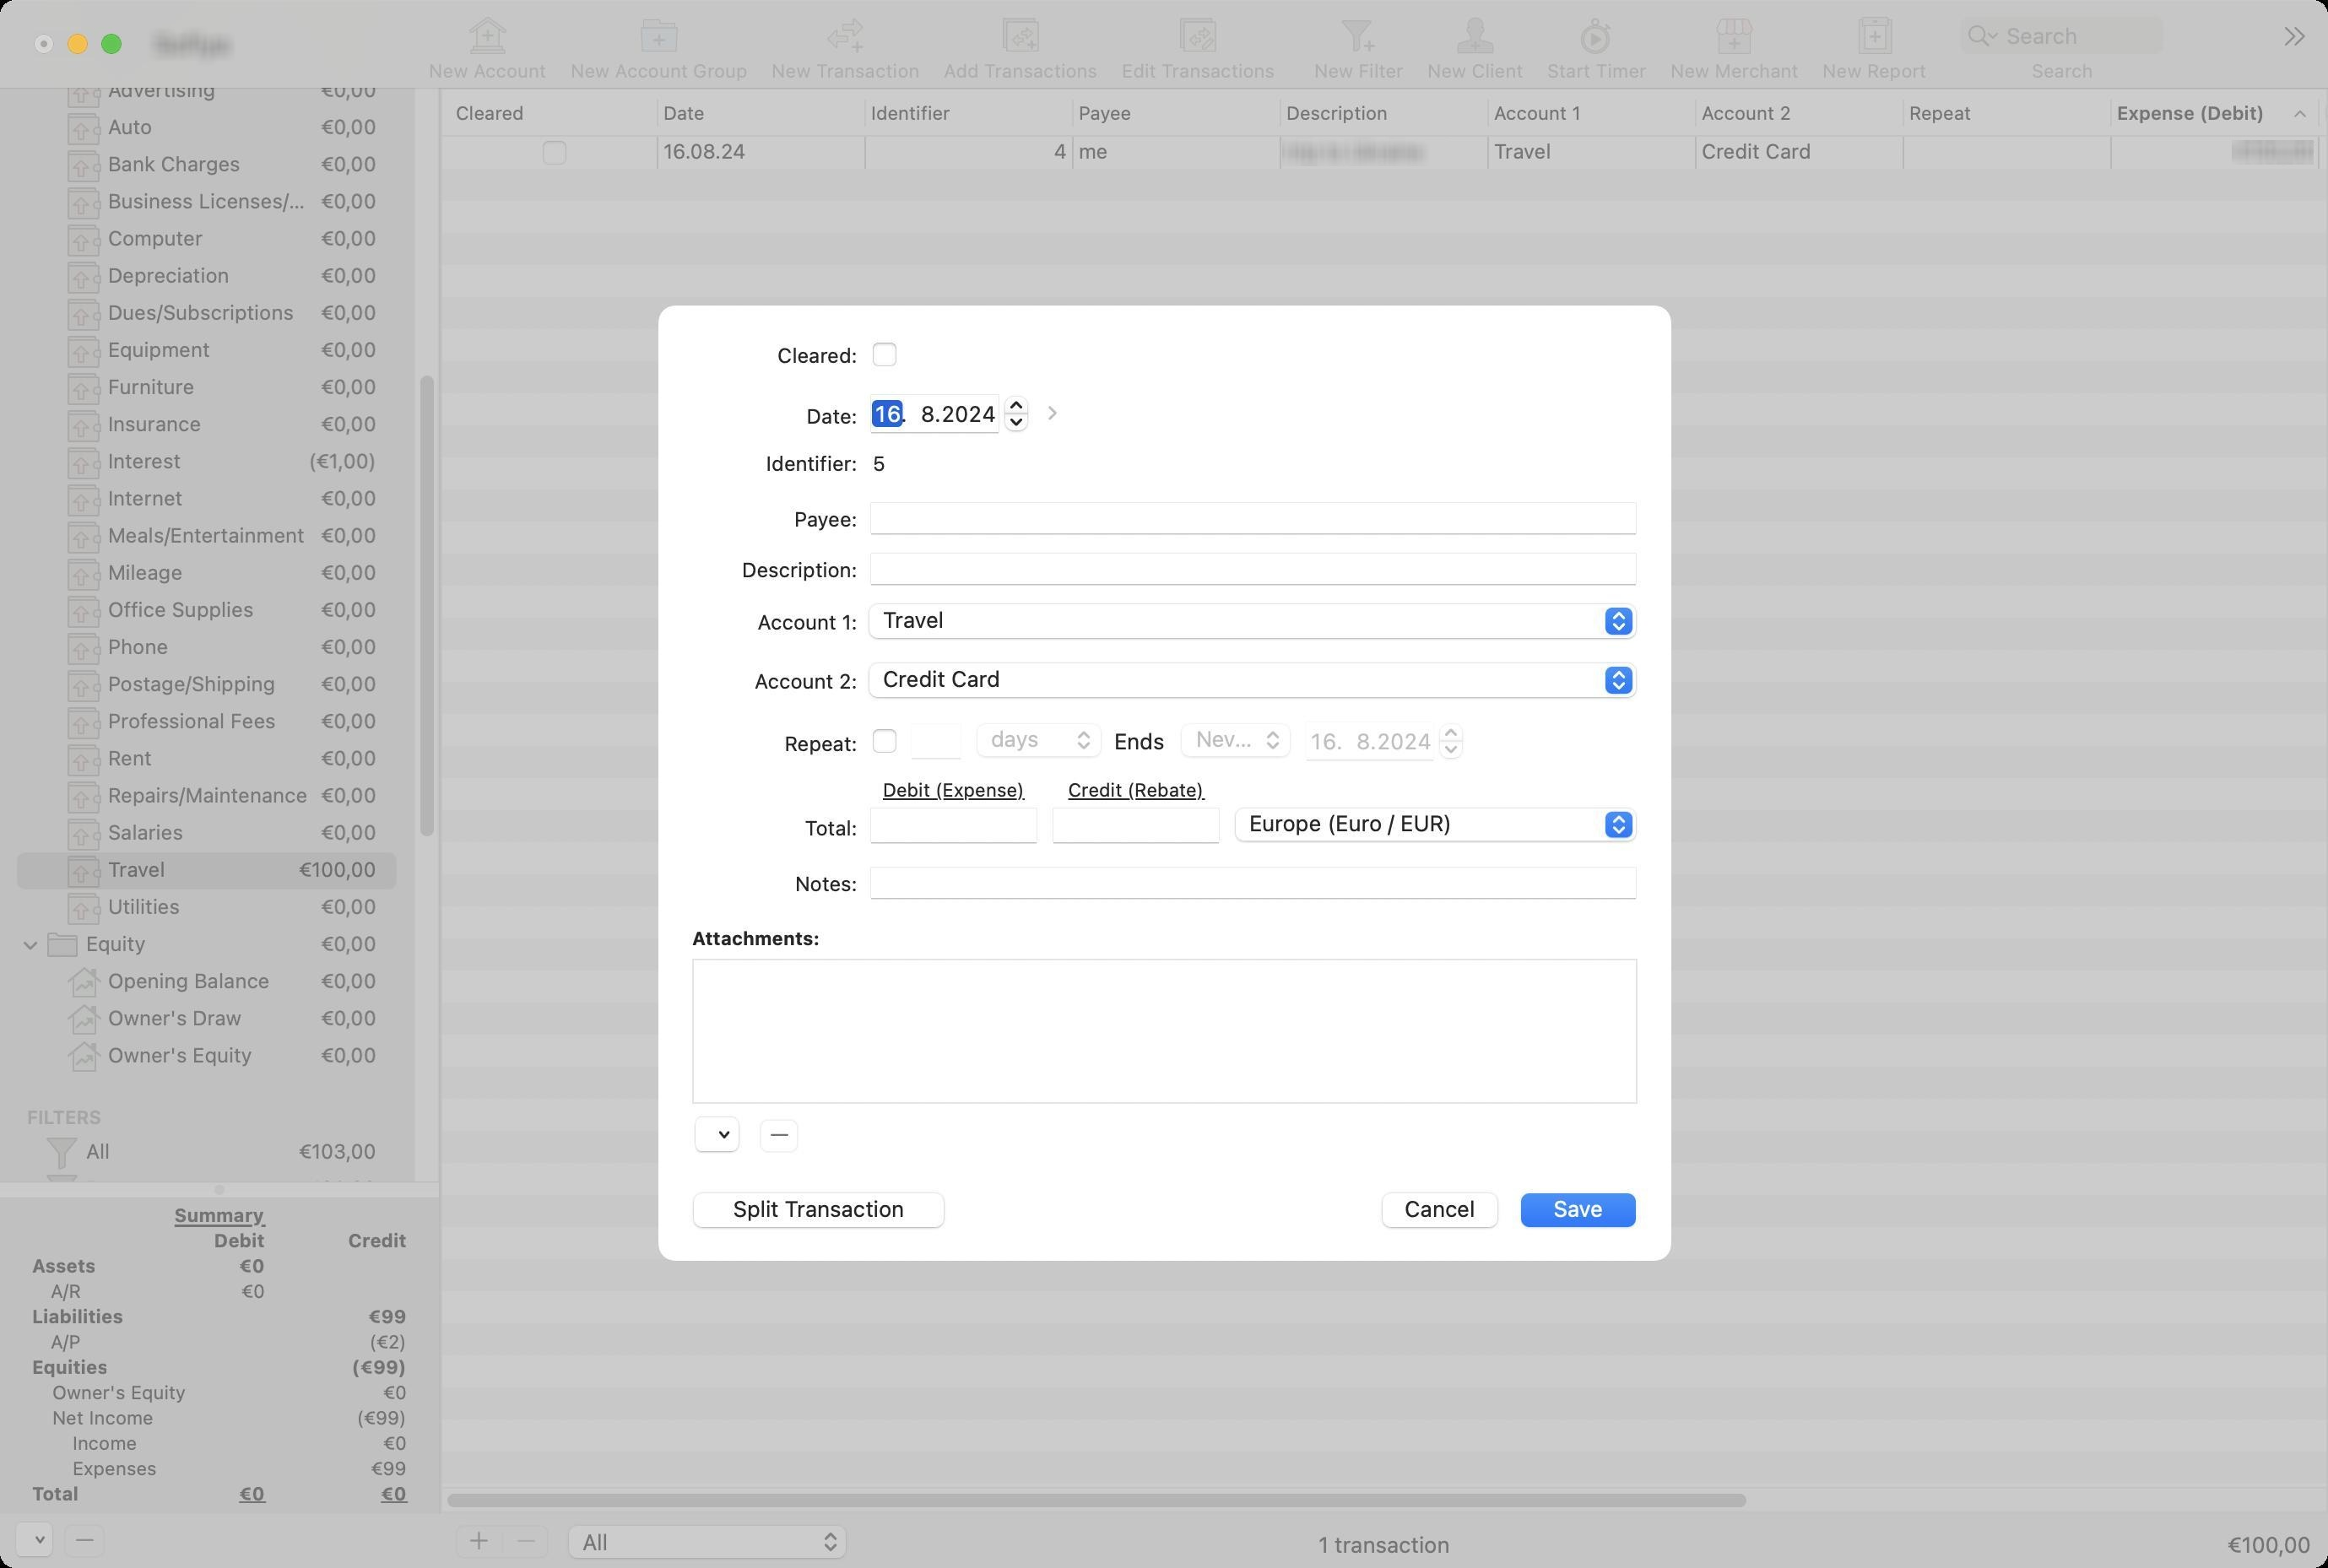
Accessibility tree:
{"name": "[name]", "role": "AXWindow", "description": null, "role_description": "standard window", "value": null, "position": "284.00;55.00", "size": "1379;929", "children": [{"name": "", "role": "AXMenuButton", "description": null, "role_description": "menu button", "value": null, "position": "8.00;901.00", "size": "26;25", "children": []}, {"name": "", "role": "AXButton", "description": "remove", "role_description": "button", "value": null, "position": "37.00;901.00", "size": "26;25", "children": []}, {"name": null, "role": "AXSplitGroup", "description": null, "role_description": "split group", "value": null, "position": "0.00;52.00", "size": "1379;845", "children": [{"name": null, "role": "AXSplitGroup", "description": null, "role_description": "split group", "value": null, "position": "0.00;52.00", "size": "260;845", "children": [{"name": null, "role": "AXScrollArea", "description": null, "role_description": "scroll area", "value": null, "position": "0.00;52.00", "size": "260;648", "children": [{"name": null, "role": "AXOutline", "description": null, "role_description": "outline", "value": null, "position": "0.00;-341.00", "size": "245;1515", "children": [{"name": null, "role": "AXRow", "description": null, "role_description": "outline row", "value": null, "position": "0.00;-331.00", "size": "245;22", "children": [{"name": null, "role": "AXCell", "description": null, "role_description": "cell", "value": null, "position": "10.00;-331.00", "size": "225;22", "children": [{"name": null, "role": "AXStaticText", "description": null, "role_description": "text", "value": "ACCOUNTS", "position": "14.00;-331.00", "size": "229;22", "children": []}]}]}, {"name": null, "role": "AXRow", "description": null, "role_description": "outline row", "value": null, "position": "0.00;-309.00", "size": "245;22", "children": [{"name": null, "role": "AXCell", "description": null, "role_description": "cell", "value": null, "position": "10.00;-309.00", "size": "225;22", "children": [{"name": null, "role": "AXImage", "description": "", "role_description": "image", "value": null, "position": "27.00;-308.00", "size": "20;20", "children": []}, {"name": null, "role": "AXStaticText", "description": null, "role_description": "text", "value": "Assets", "position": "49.00;-306.50", "size": "138;17", "children": []}, {"name": null, "role": "AXStaticText", "description": null, "role_description": "text", "value": "€0,00", "position": "187.14;-306.50", "size": "38;17", "children": []}, {"name": null, "role": "AXDisclosureTriangle", "description": null, "role_description": "disclosure triangle", "value": 1, "position": "12.00;-309.00", "size": "13;22", "children": []}]}]}, {"name": null, "role": "AXRow", "description": null, "role_description": "outline row", "value": null, "position": "0.00;-287.00", "size": "245;22", "children": [{"name": null, "role": "AXCell", "description": null, "role_description": "cell", "value": null, "position": "10.00;-287.00", "size": "225;22", "children": [{"name": null, "role": "AXImage", "description": "Bank", "role_description": "image", "value": null, "position": "40.00;-286.00", "size": "20;20", "children": []}, {"name": null, "role": "AXStaticText", "description": null, "role_description": "text", "value": "Chequing", "position": "62.00;-284.50", "size": "125;17", "children": []}, {"name": null, "role": "AXStaticText", "description": null, "role_description": "text", "value": "€0,00", "position": "187.14;-284.50", "size": "38;17", "children": []}]}]}, {"name": null, "role": "AXRow", "description": null, "role_description": "outline row", "value": null, "position": "0.00;-265.00", "size": "245;22", "children": [{"name": null, "role": "AXCell", "description": null, "role_description": "cell", "value": null, "position": "10.00;-265.00", "size": "225;22", "children": [{"name": null, "role": "AXImage", "description": "Bank", "role_description": "image", "value": null, "position": "40.00;-264.00", "size": "20;20", "children": []}, {"name": null, "role": "AXStaticText", "description": null, "role_description": "text", "value": "Savings", "position": "62.00;-262.50", "size": "125;17", "children": []}, {"name": null, "role": "AXStaticText", "description": null, "role_description": "text", "value": "€0,00", "position": "187.14;-262.50", "size": "38;17", "children": []}]}]}, {"name": null, "role": "AXRow", "description": null, "role_description": "outline row", "value": null, "position": "0.00;-243.00", "size": "245;22", "children": [{"name": null, "role": "AXCell", "description": null, "role_description": "cell", "value": null, "position": "10.00;-243.00", "size": "225;22", "children": [{"name": null, "role": "AXImage", "description": "Cash", "role_description": "image", "value": null, "position": "40.00;-242.00", "size": "20;20", "children": []}, {"name": null, "role": "AXStaticText", "description": null, "role_description": "text", "value": "Petty Cash", "position": "62.00;-240.50", "size": "125;17", "children": []}, {"name": null, "role": "AXStaticText", "description": null, "role_description": "text", "value": "€0,00", "position": "187.14;-240.50", "size": "38;17", "children": []}]}]}, {"name": null, "role": "AXRow", "description": null, "role_description": "outline row", "value": null, "position": "0.00;-221.00", "size": "245;22", "children": [{"name": null, "role": "AXCell", "description": null, "role_description": "cell", "value": null, "position": "10.00;-221.00", "size": "225;22", "children": [{"name": null, "role": "AXImage", "description": "FixedAsset", "role_description": "image", "value": null, "position": "40.00;-220.00", "size": "20;20", "children": []}, {"name": null, "role": "AXStaticText", "description": null, "role_description": "text", "value": "Fixed Assets", "position": "62.00;-218.50", "size": "125;17", "children": []}, {"name": null, "role": "AXStaticText", "description": null, "role_description": "text", "value": "€0,00", "position": "187.14;-218.50", "size": "38;17", "children": []}]}]}, {"name": null, "role": "AXRow", "description": null, "role_description": "outline row", "value": null, "position": "0.00;-199.00", "size": "245;22", "children": [{"name": null, "role": "AXCell", "description": null, "role_description": "cell", "value": null, "position": "10.00;-199.00", "size": "225;22", "children": [{"name": null, "role": "AXImage", "description": "AccountsReceivable", "role_description": "image", "value": null, "position": "40.00;-198.00", "size": "20;20", "children": []}, {"name": null, "role": "AXStaticText", "description": null, "role_description": "text", "value": "Accounts Receivable", "position": "62.00;-196.50", "size": "125;17", "children": []}, {"name": null, "role": "AXStaticText", "description": null, "role_description": "text", "value": "€0,00", "position": "187.14;-196.50", "size": "38;17", "children": []}]}]}, {"name": null, "role": "AXRow", "description": null, "role_description": "outline row", "value": null, "position": "0.00;-177.00", "size": "245;22", "children": [{"name": null, "role": "AXCell", "description": null, "role_description": "cell", "value": null, "position": "10.00;-177.00", "size": "225;22", "children": [{"name": null, "role": "AXImage", "description": "", "role_description": "image", "value": null, "position": "27.00;-176.00", "size": "20;20", "children": []}, {"name": null, "role": "AXStaticText", "description": null, "role_description": "text", "value": "Liabilities", "position": "49.00;-174.50", "size": "130;17", "children": []}, {"name": null, "role": "AXStaticText", "description": null, "role_description": "text", "value": "€99,00", "position": "179.42;-174.50", "size": "46;17", "children": []}, {"name": null, "role": "AXDisclosureTriangle", "description": null, "role_description": "disclosure triangle", "value": 1, "position": "12.00;-177.00", "size": "13;22", "children": []}]}]}, {"name": null, "role": "AXRow", "description": null, "role_description": "outline row", "value": null, "position": "0.00;-155.00", "size": "245;22", "children": [{"name": null, "role": "AXCell", "description": null, "role_description": "cell", "value": null, "position": "10.00;-155.00", "size": "225;22", "children": [{"name": null, "role": "AXImage", "description": "CreditCard", "role_description": "image", "value": null, "position": "40.00;-154.00", "size": "20;20", "children": []}, {"name": null, "role": "AXStaticText", "description": null, "role_description": "text", "value": "Credit Card", "position": "62.00;-152.50", "size": "114;17", "children": []}, {"name": null, "role": "AXStaticText", "description": null, "role_description": "text", "value": "€101,00", "position": "175.83;-152.50", "size": "49;17", "children": []}]}]}, {"name": null, "role": "AXRow", "description": null, "role_description": "outline row", "value": null, "position": "0.00;-133.00", "size": "245;22", "children": [{"name": null, "role": "AXCell", "description": null, "role_description": "cell", "value": null, "position": "10.00;-133.00", "size": "225;22", "children": [{"name": null, "role": "AXImage", "description": "Loan", "role_description": "image", "value": null, "position": "40.00;-132.00", "size": "20;20", "children": []}, {"name": null, "role": "AXStaticText", "description": null, "role_description": "text", "value": "Loan", "position": "62.00;-130.50", "size": "125;17", "children": []}, {"name": null, "role": "AXStaticText", "description": null, "role_description": "text", "value": "€0,00", "position": "187.14;-130.50", "size": "38;17", "children": []}]}]}, {"name": null, "role": "AXRow", "description": null, "role_description": "outline row", "value": null, "position": "0.00;-111.00", "size": "245;22", "children": [{"name": null, "role": "AXCell", "description": null, "role_description": "cell", "value": null, "position": "10.00;-111.00", "size": "225;22", "children": [{"name": null, "role": "AXImage", "description": "AccountsPayable", "role_description": "image", "value": null, "position": "40.00;-110.00", "size": "20;20", "children": []}, {"name": null, "role": "AXStaticText", "description": null, "role_description": "text", "value": "Accounts Payable", "position": "62.00;-108.50", "size": "116;17", "children": []}, {"name": null, "role": "AXStaticText", "description": null, "role_description": "text", "value": "(€2,00)", "position": "178.00;-108.50", "size": "47;17", "children": []}]}]}, {"name": null, "role": "AXRow", "description": null, "role_description": "outline row", "value": null, "position": "0.00;-89.00", "size": "245;22", "children": [{"name": null, "role": "AXCell", "description": null, "role_description": "cell", "value": null, "position": "10.00;-89.00", "size": "225;22", "children": [{"name": null, "role": "AXImage", "description": "Tax", "role_description": "image", "value": null, "position": "40.00;-88.00", "size": "20;20", "children": []}, {"name": null, "role": "AXStaticText", "description": null, "role_description": "text", "value": "Sales Tax", "position": "62.00;-86.50", "size": "125;17", "children": []}, {"name": null, "role": "AXStaticText", "description": null, "role_description": "text", "value": "€0,00", "position": "187.14;-86.50", "size": "38;17", "children": []}]}]}, {"name": null, "role": "AXRow", "description": null, "role_description": "outline row", "value": null, "position": "0.00;-67.00", "size": "245;22", "children": [{"name": null, "role": "AXCell", "description": null, "role_description": "cell", "value": null, "position": "10.00;-67.00", "size": "225;22", "children": [{"name": null, "role": "AXImage", "description": "Tax", "role_description": "image", "value": null, "position": "40.00;-66.00", "size": "20;20", "children": []}, {"name": null, "role": "AXStaticText", "description": null, "role_description": "text", "value": "Tax", "position": "62.00;-64.50", "size": "125;17", "children": []}, {"name": null, "role": "AXStaticText", "description": null, "role_description": "text", "value": "€0,00", "position": "187.14;-64.50", "size": "38;17", "children": []}]}]}, {"name": null, "role": "AXRow", "description": null, "role_description": "outline row", "value": null, "position": "0.00;-45.00", "size": "245;22", "children": [{"name": null, "role": "AXCell", "description": null, "role_description": "cell", "value": null, "position": "10.00;-45.00", "size": "225;22", "children": [{"name": null, "role": "AXImage", "description": "", "role_description": "image", "value": null, "position": "27.00;-44.00", "size": "20;20", "children": []}, {"name": null, "role": "AXStaticText", "description": null, "role_description": "text", "value": "Income", "position": "49.00;-42.50", "size": "138;17", "children": []}, {"name": null, "role": "AXStaticText", "description": null, "role_description": "text", "value": "€0,00", "position": "187.14;-42.50", "size": "38;17", "children": []}, {"name": null, "role": "AXDisclosureTriangle", "description": null, "role_description": "disclosure triangle", "value": 1, "position": "12.00;-45.00", "size": "13;22", "children": []}]}]}, {"name": null, "role": "AXRow", "description": null, "role_description": "outline row", "value": null, "position": "0.00;-23.00", "size": "245;22", "children": [{"name": null, "role": "AXCell", "description": null, "role_description": "cell", "value": null, "position": "10.00;-23.00", "size": "225;22", "children": [{"name": null, "role": "AXImage", "description": "Income", "role_description": "image", "value": null, "position": "40.00;-22.00", "size": "20;20", "children": []}, {"name": null, "role": "AXStaticText", "description": null, "role_description": "text", "value": "Sales", "position": "62.00;-20.50", "size": "125;17", "children": []}, {"name": null, "role": "AXStaticText", "description": null, "role_description": "text", "value": "€0,00", "position": "187.14;-20.50", "size": "38;17", "children": []}]}]}, {"name": null, "role": "AXRow", "description": null, "role_description": "outline row", "value": null, "position": "0.00;-1.00", "size": "245;22", "children": [{"name": null, "role": "AXCell", "description": null, "role_description": "cell", "value": null, "position": "10.00;-1.00", "size": "225;22", "children": [{"name": null, "role": "AXImage", "description": "Income", "role_description": "image", "value": null, "position": "40.00;0.00", "size": "20;20", "children": []}, {"name": null, "role": "AXStaticText", "description": null, "role_description": "text", "value": "Interest Income", "position": "62.00;1.50", "size": "125;17", "children": []}, {"name": null, "role": "AXStaticText", "description": null, "role_description": "text", "value": "€0,00", "position": "187.14;1.50", "size": "38;17", "children": []}]}]}, {"name": null, "role": "AXRow", "description": null, "role_description": "outline row", "value": null, "position": "0.00;21.00", "size": "245;22", "children": [{"name": null, "role": "AXCell", "description": null, "role_description": "cell", "value": null, "position": "10.00;21.00", "size": "225;22", "children": [{"name": null, "role": "AXImage", "description": "", "role_description": "image", "value": null, "position": "27.00;22.00", "size": "20;20", "children": []}, {"name": null, "role": "AXStaticText", "description": null, "role_description": "text", "value": "Expenses", "position": "49.00;23.50", "size": "130;17", "children": []}, {"name": null, "role": "AXStaticText", "description": null, "role_description": "text", "value": "€99,00", "position": "179.42;23.50", "size": "46;17", "children": []}, {"name": null, "role": "AXDisclosureTriangle", "description": null, "role_description": "disclosure triangle", "value": 1, "position": "12.00;21.00", "size": "13;22", "children": []}]}]}, {"name": null, "role": "AXRow", "description": null, "role_description": "outline row", "value": null, "position": "0.00;43.00", "size": "245;22", "children": [{"name": null, "role": "AXCell", "description": null, "role_description": "cell", "value": null, "position": "10.00;43.00", "size": "225;22", "children": [{"name": null, "role": "AXImage", "description": "Expense", "role_description": "image", "value": null, "position": "40.00;44.00", "size": "20;20", "children": []}, {"name": null, "role": "AXStaticText", "description": null, "role_description": "text", "value": "Advertising", "position": "62.00;45.50", "size": "125;17", "children": []}, {"name": null, "role": "AXStaticText", "description": null, "role_description": "text", "value": "€0,00", "position": "187.14;45.50", "size": "38;17", "children": []}]}]}, {"name": null, "role": "AXRow", "description": null, "role_description": "outline row", "value": null, "position": "0.00;65.00", "size": "245;22", "children": [{"name": null, "role": "AXCell", "description": null, "role_description": "cell", "value": null, "position": "10.00;65.00", "size": "225;22", "children": [{"name": null, "role": "AXImage", "description": "Expense", "role_description": "image", "value": null, "position": "40.00;66.00", "size": "20;20", "children": []}, {"name": null, "role": "AXStaticText", "description": null, "role_description": "text", "value": "Auto", "position": "62.00;67.50", "size": "125;17", "children": []}, {"name": null, "role": "AXStaticText", "description": null, "role_description": "text", "value": "€0,00", "position": "187.14;67.50", "size": "38;17", "children": []}]}]}, {"name": null, "role": "AXRow", "description": null, "role_description": "outline row", "value": null, "position": "0.00;87.00", "size": "245;22", "children": [{"name": null, "role": "AXCell", "description": null, "role_description": "cell", "value": null, "position": "10.00;87.00", "size": "225;22", "children": [{"name": null, "role": "AXImage", "description": "Expense", "role_description": "image", "value": null, "position": "40.00;88.00", "size": "20;20", "children": []}, {"name": null, "role": "AXStaticText", "description": null, "role_description": "text", "value": "Bank Charges", "position": "62.00;89.50", "size": "125;17", "children": []}, {"name": null, "role": "AXStaticText", "description": null, "role_description": "text", "value": "€0,00", "position": "187.14;89.50", "size": "38;17", "children": []}]}]}, {"name": null, "role": "AXRow", "description": null, "role_description": "outline row", "value": null, "position": "0.00;109.00", "size": "245;22", "children": [{"name": null, "role": "AXCell", "description": null, "role_description": "cell", "value": null, "position": "10.00;109.00", "size": "225;22", "children": [{"name": null, "role": "AXImage", "description": "Expense", "role_description": "image", "value": null, "position": "40.00;110.00", "size": "20;20", "children": []}, {"name": null, "role": "AXStaticText", "description": null, "role_description": "text", "value": "Business Licenses/Permits", "position": "62.00;111.50", "size": "125;17", "children": []}, {"name": null, "role": "AXStaticText", "description": null, "role_description": "text", "value": "€0,00", "position": "187.14;111.50", "size": "38;17", "children": []}]}]}, {"name": null, "role": "AXRow", "description": null, "role_description": "outline row", "value": null, "position": "0.00;131.00", "size": "245;22", "children": [{"name": null, "role": "AXCell", "description": null, "role_description": "cell", "value": null, "position": "10.00;131.00", "size": "225;22", "children": [{"name": null, "role": "AXImage", "description": "Expense", "role_description": "image", "value": null, "position": "40.00;132.00", "size": "20;20", "children": []}, {"name": null, "role": "AXStaticText", "description": null, "role_description": "text", "value": "Computer", "position": "62.00;133.50", "size": "125;17", "children": []}, {"name": null, "role": "AXStaticText", "description": null, "role_description": "text", "value": "€0,00", "position": "187.14;133.50", "size": "38;17", "children": []}]}]}, {"name": null, "role": "AXRow", "description": null, "role_description": "outline row", "value": null, "position": "0.00;153.00", "size": "245;22", "children": [{"name": null, "role": "AXCell", "description": null, "role_description": "cell", "value": null, "position": "10.00;153.00", "size": "225;22", "children": [{"name": null, "role": "AXImage", "description": "Expense", "role_description": "image", "value": null, "position": "40.00;154.00", "size": "20;20", "children": []}, {"name": null, "role": "AXStaticText", "description": null, "role_description": "text", "value": "Depreciation", "position": "62.00;155.50", "size": "125;17", "children": []}, {"name": null, "role": "AXStaticText", "description": null, "role_description": "text", "value": "€0,00", "position": "187.14;155.50", "size": "38;17", "children": []}]}]}, {"name": null, "role": "AXRow", "description": null, "role_description": "outline row", "value": null, "position": "0.00;175.00", "size": "245;22", "children": [{"name": null, "role": "AXCell", "description": null, "role_description": "cell", "value": null, "position": "10.00;175.00", "size": "225;22", "children": [{"name": null, "role": "AXImage", "description": "Expense", "role_description": "image", "value": null, "position": "40.00;176.00", "size": "20;20", "children": []}, {"name": null, "role": "AXStaticText", "description": null, "role_description": "text", "value": "Dues/Subscriptions", "position": "62.00;177.50", "size": "125;17", "children": []}, {"name": null, "role": "AXStaticText", "description": null, "role_description": "text", "value": "€0,00", "position": "187.14;177.50", "size": "38;17", "children": []}]}]}, {"name": null, "role": "AXRow", "description": null, "role_description": "outline row", "value": null, "position": "0.00;197.00", "size": "245;22", "children": [{"name": null, "role": "AXCell", "description": null, "role_description": "cell", "value": null, "position": "10.00;197.00", "size": "225;22", "children": [{"name": null, "role": "AXImage", "description": "Expense", "role_description": "image", "value": null, "position": "40.00;198.00", "size": "20;20", "children": []}, {"name": null, "role": "AXStaticText", "description": null, "role_description": "text", "value": "Equipment", "position": "62.00;199.50", "size": "125;17", "children": []}, {"name": null, "role": "AXStaticText", "description": null, "role_description": "text", "value": "€0,00", "position": "187.14;199.50", "size": "38;17", "children": []}]}]}, {"name": null, "role": "AXRow", "description": null, "role_description": "outline row", "value": null, "position": "0.00;219.00", "size": "245;22", "children": [{"name": null, "role": "AXCell", "description": null, "role_description": "cell", "value": null, "position": "10.00;219.00", "size": "225;22", "children": [{"name": null, "role": "AXImage", "description": "Expense", "role_description": "image", "value": null, "position": "40.00;220.00", "size": "20;20", "children": []}, {"name": null, "role": "AXStaticText", "description": null, "role_description": "text", "value": "Furniture", "position": "62.00;221.50", "size": "125;17", "children": []}, {"name": null, "role": "AXStaticText", "description": null, "role_description": "text", "value": "€0,00", "position": "187.14;221.50", "size": "38;17", "children": []}]}]}, {"name": null, "role": "AXRow", "description": null, "role_description": "outline row", "value": null, "position": "0.00;241.00", "size": "245;22", "children": [{"name": null, "role": "AXCell", "description": null, "role_description": "cell", "value": null, "position": "10.00;241.00", "size": "225;22", "children": [{"name": null, "role": "AXImage", "description": "Expense", "role_description": "image", "value": null, "position": "40.00;242.00", "size": "20;20", "children": []}, {"name": null, "role": "AXStaticText", "description": null, "role_description": "text", "value": "Insurance", "position": "62.00;243.50", "size": "125;17", "children": []}, {"name": null, "role": "AXStaticText", "description": null, "role_description": "text", "value": "€0,00", "position": "187.14;243.50", "size": "38;17", "children": []}]}]}, {"name": null, "role": "AXRow", "description": null, "role_description": "outline row", "value": null, "position": "0.00;263.00", "size": "245;22", "children": [{"name": null, "role": "AXCell", "description": null, "role_description": "cell", "value": null, "position": "10.00;263.00", "size": "225;22", "children": [{"name": null, "role": "AXImage", "description": "Expense", "role_description": "image", "value": null, "position": "40.00;264.00", "size": "20;20", "children": []}, {"name": null, "role": "AXStaticText", "description": null, "role_description": "text", "value": "Interest", "position": "62.00;265.50", "size": "118;17", "children": []}, {"name": null, "role": "AXStaticText", "description": null, "role_description": "text", "value": "(€1,00)", "position": "179.79;265.50", "size": "45;17", "children": []}]}]}, {"name": null, "role": "AXRow", "description": null, "role_description": "outline row", "value": null, "position": "0.00;285.00", "size": "245;22", "children": [{"name": null, "role": "AXCell", "description": null, "role_description": "cell", "value": null, "position": "10.00;285.00", "size": "225;22", "children": [{"name": null, "role": "AXImage", "description": "Expense", "role_description": "image", "value": null, "position": "40.00;286.00", "size": "20;20", "children": []}, {"name": null, "role": "AXStaticText", "description": null, "role_description": "text", "value": "Internet", "position": "62.00;287.50", "size": "125;17", "children": []}, {"name": null, "role": "AXStaticText", "description": null, "role_description": "text", "value": "€0,00", "position": "187.14;287.50", "size": "38;17", "children": []}]}]}, {"name": null, "role": "AXRow", "description": null, "role_description": "outline row", "value": null, "position": "0.00;307.00", "size": "245;22", "children": [{"name": null, "role": "AXCell", "description": null, "role_description": "cell", "value": null, "position": "10.00;307.00", "size": "225;22", "children": [{"name": null, "role": "AXImage", "description": "Expense", "role_description": "image", "value": null, "position": "40.00;308.00", "size": "20;20", "children": []}, {"name": null, "role": "AXStaticText", "description": null, "role_description": "text", "value": "Meals/Entertainment", "position": "62.00;309.50", "size": "125;17", "children": []}, {"name": null, "role": "AXStaticText", "description": null, "role_description": "text", "value": "€0,00", "position": "187.14;309.50", "size": "38;17", "children": []}]}]}, {"name": null, "role": "AXRow", "description": null, "role_description": "outline row", "value": null, "position": "0.00;329.00", "size": "245;22", "children": [{"name": null, "role": "AXCell", "description": null, "role_description": "cell", "value": null, "position": "10.00;329.00", "size": "225;22", "children": [{"name": null, "role": "AXImage", "description": "Expense", "role_description": "image", "value": null, "position": "40.00;330.00", "size": "20;20", "children": []}, {"name": null, "role": "AXStaticText", "description": null, "role_description": "text", "value": "Mileage", "position": "62.00;331.50", "size": "125;17", "children": []}, {"name": null, "role": "AXStaticText", "description": null, "role_description": "text", "value": "€0,00", "position": "187.14;331.50", "size": "38;17", "children": []}]}]}, {"name": null, "role": "AXRow", "description": null, "role_description": "outline row", "value": null, "position": "0.00;351.00", "size": "245;22", "children": [{"name": null, "role": "AXCell", "description": null, "role_description": "cell", "value": null, "position": "10.00;351.00", "size": "225;22", "children": [{"name": null, "role": "AXImage", "description": "Expense", "role_description": "image", "value": null, "position": "40.00;352.00", "size": "20;20", "children": []}, {"name": null, "role": "AXStaticText", "description": null, "role_description": "text", "value": "Office Supplies", "position": "62.00;353.50", "size": "125;17", "children": []}, {"name": null, "role": "AXStaticText", "description": null, "role_description": "text", "value": "€0,00", "position": "187.14;353.50", "size": "38;17", "children": []}]}]}, {"name": null, "role": "AXRow", "description": null, "role_description": "outline row", "value": null, "position": "0.00;373.00", "size": "245;22", "children": [{"name": null, "role": "AXCell", "description": null, "role_description": "cell", "value": null, "position": "10.00;373.00", "size": "225;22", "children": [{"name": null, "role": "AXImage", "description": "Expense", "role_description": "image", "value": null, "position": "40.00;374.00", "size": "20;20", "children": []}, {"name": null, "role": "AXStaticText", "description": null, "role_description": "text", "value": "Phone", "position": "62.00;375.50", "size": "125;17", "children": []}, {"name": null, "role": "AXStaticText", "description": null, "role_description": "text", "value": "€0,00", "position": "187.14;375.50", "size": "38;17", "children": []}]}]}, {"name": null, "role": "AXRow", "description": null, "role_description": "outline row", "value": null, "position": "0.00;395.00", "size": "245;22", "children": [{"name": null, "role": "AXCell", "description": null, "role_description": "cell", "value": null, "position": "10.00;395.00", "size": "225;22", "children": [{"name": null, "role": "AXImage", "description": "Expense", "role_description": "image", "value": null, "position": "40.00;396.00", "size": "20;20", "children": []}, {"name": null, "role": "AXStaticText", "description": null, "role_description": "text", "value": "Postage/Shipping", "position": "62.00;397.50", "size": "125;17", "children": []}, {"name": null, "role": "AXStaticText", "description": null, "role_description": "text", "value": "€0,00", "position": "187.14;397.50", "size": "38;17", "children": []}]}]}, {"name": null, "role": "AXRow", "description": null, "role_description": "outline row", "value": null, "position": "0.00;417.00", "size": "245;22", "children": [{"name": null, "role": "AXCell", "description": null, "role_description": "cell", "value": null, "position": "10.00;417.00", "size": "225;22", "children": [{"name": null, "role": "AXImage", "description": "Expense", "role_description": "image", "value": null, "position": "40.00;418.00", "size": "20;20", "children": []}, {"name": null, "role": "AXStaticText", "description": null, "role_description": "text", "value": "Professional Fees", "position": "62.00;419.50", "size": "125;17", "children": []}, {"name": null, "role": "AXStaticText", "description": null, "role_description": "text", "value": "€0,00", "position": "187.14;419.50", "size": "38;17", "children": []}]}]}, {"name": null, "role": "AXRow", "description": null, "role_description": "outline row", "value": null, "position": "0.00;439.00", "size": "245;22", "children": [{"name": null, "role": "AXCell", "description": null, "role_description": "cell", "value": null, "position": "10.00;439.00", "size": "225;22", "children": [{"name": null, "role": "AXImage", "description": "Expense", "role_description": "image", "value": null, "position": "40.00;440.00", "size": "20;20", "children": []}, {"name": null, "role": "AXStaticText", "description": null, "role_description": "text", "value": "Rent", "position": "62.00;441.50", "size": "125;17", "children": []}, {"name": null, "role": "AXStaticText", "description": null, "role_description": "text", "value": "€0,00", "position": "187.14;441.50", "size": "38;17", "children": []}]}]}, {"name": null, "role": "AXRow", "description": null, "role_description": "outline row", "value": null, "position": "0.00;461.00", "size": "245;22", "children": [{"name": null, "role": "AXCell", "description": null, "role_description": "cell", "value": null, "position": "10.00;461.00", "size": "225;22", "children": [{"name": null, "role": "AXImage", "description": "Expense", "role_description": "image", "value": null, "position": "40.00;462.00", "size": "20;20", "children": []}, {"name": null, "role": "AXStaticText", "description": null, "role_description": "text", "value": "Repairs/Maintenance", "position": "62.00;463.50", "size": "125;17", "children": []}, {"name": null, "role": "AXStaticText", "description": null, "role_description": "text", "value": "€0,00", "position": "187.14;463.50", "size": "38;17", "children": []}]}]}, {"name": null, "role": "AXRow", "description": null, "role_description": "outline row", "value": null, "position": "0.00;483.00", "size": "245;22", "children": [{"name": null, "role": "AXCell", "description": null, "role_description": "cell", "value": null, "position": "10.00;483.00", "size": "225;22", "children": [{"name": null, "role": "AXImage", "description": "Expense", "role_description": "image", "value": null, "position": "40.00;484.00", "size": "20;20", "children": []}, {"name": null, "role": "AXStaticText", "description": null, "role_description": "text", "value": "Salaries", "position": "62.00;485.50", "size": "125;17", "children": []}, {"name": null, "role": "AXStaticText", "description": null, "role_description": "text", "value": "€0,00", "position": "187.14;485.50", "size": "38;17", "children": []}]}]}, {"name": null, "role": "AXRow", "description": null, "role_description": "outline row", "value": null, "position": "0.00;505.00", "size": "245;22", "children": [{"name": null, "role": "AXCell", "description": null, "role_description": "cell", "value": null, "position": "10.00;505.00", "size": "225;22", "children": [{"name": null, "role": "AXImage", "description": "Expense", "role_description": "image", "value": null, "position": "40.00;506.00", "size": "20;20", "children": []}, {"name": null, "role": "AXStaticText", "description": null, "role_description": "text", "value": "Travel", "position": "62.00;507.50", "size": "112;17", "children": []}, {"name": null, "role": "AXStaticText", "description": null, "role_description": "text", "value": "€100,00", "position": "174.02;507.50", "size": "51;17", "children": []}]}]}, {"name": null, "role": "AXRow", "description": null, "role_description": "outline row", "value": null, "position": "0.00;527.00", "size": "245;22", "children": [{"name": null, "role": "AXCell", "description": null, "role_description": "cell", "value": null, "position": "10.00;527.00", "size": "225;22", "children": [{"name": null, "role": "AXImage", "description": "Expense", "role_description": "image", "value": null, "position": "40.00;528.00", "size": "20;20", "children": []}, {"name": null, "role": "AXStaticText", "description": null, "role_description": "text", "value": "Utilities", "position": "62.00;529.50", "size": "125;17", "children": []}, {"name": null, "role": "AXStaticText", "description": null, "role_description": "text", "value": "€0,00", "position": "187.14;529.50", "size": "38;17", "children": []}]}]}, {"name": null, "role": "AXRow", "description": null, "role_description": "outline row", "value": null, "position": "0.00;549.00", "size": "245;22", "children": [{"name": null, "role": "AXCell", "description": null, "role_description": "cell", "value": null, "position": "10.00;549.00", "size": "225;22", "children": [{"name": null, "role": "AXImage", "description": "", "role_description": "image", "value": null, "position": "27.00;550.00", "size": "20;20", "children": []}, {"name": null, "role": "AXStaticText", "description": null, "role_description": "text", "value": "Equity", "position": "49.00;551.50", "size": "138;17", "children": []}, {"name": null, "role": "AXStaticText", "description": null, "role_description": "text", "value": "€0,00", "position": "187.14;551.50", "size": "38;17", "children": []}, {"name": null, "role": "AXDisclosureTriangle", "description": null, "role_description": "disclosure triangle", "value": 1, "position": "12.00;549.00", "size": "13;22", "children": []}]}]}, {"name": null, "role": "AXRow", "description": null, "role_description": "outline row", "value": null, "position": "0.00;571.00", "size": "245;22", "children": [{"name": null, "role": "AXCell", "description": null, "role_description": "cell", "value": null, "position": "10.00;571.00", "size": "225;22", "children": [{"name": null, "role": "AXImage", "description": "Equity", "role_description": "image", "value": null, "position": "40.00;572.00", "size": "20;20", "children": []}, {"name": null, "role": "AXStaticText", "description": null, "role_description": "text", "value": "Opening Balance", "position": "62.00;573.50", "size": "125;17", "children": []}, {"name": null, "role": "AXStaticText", "description": null, "role_description": "text", "value": "€0,00", "position": "187.14;573.50", "size": "38;17", "children": []}]}]}, {"name": null, "role": "AXRow", "description": null, "role_description": "outline row", "value": null, "position": "0.00;593.00", "size": "245;22", "children": [{"name": null, "role": "AXCell", "description": null, "role_description": "cell", "value": null, "position": "10.00;593.00", "size": "225;22", "children": [{"name": null, "role": "AXImage", "description": "Equity", "role_description": "image", "value": null, "position": "40.00;594.00", "size": "20;20", "children": []}, {"name": null, "role": "AXStaticText", "description": null, "role_description": "text", "value": "Owner's Draw", "position": "62.00;595.50", "size": "125;17", "children": []}, {"name": null, "role": "AXStaticText", "description": null, "role_description": "text", "value": "€0,00", "position": "187.14;595.50", "size": "38;17", "children": []}]}]}, {"name": null, "role": "AXRow", "description": null, "role_description": "outline row", "value": null, "position": "0.00;615.00", "size": "245;22", "children": [{"name": null, "role": "AXCell", "description": null, "role_description": "cell", "value": null, "position": "10.00;615.00", "size": "225;22", "children": [{"name": null, "role": "AXImage", "description": "Equity", "role_description": "image", "value": null, "position": "40.00;616.00", "size": "20;20", "children": []}, {"name": null, "role": "AXStaticText", "description": null, "role_description": "text", "value": "Owner's Equity", "position": "62.00;617.50", "size": "125;17", "children": []}, {"name": null, "role": "AXStaticText", "description": null, "role_description": "text", "value": "€0,00", "position": "187.14;617.50", "size": "38;17", "children": []}]}]}, {"name": null, "role": "AXRow", "description": null, "role_description": "outline row", "value": null, "position": "0.00;650.00", "size": "245;22", "children": [{"name": null, "role": "AXCell", "description": null, "role_description": "cell", "value": null, "position": "10.00;650.00", "size": "225;22", "children": [{"name": null, "role": "AXStaticText", "description": null, "role_description": "text", "value": "FILTERS", "position": "14.00;650.00", "size": "229;22", "children": []}]}]}, {"name": null, "role": "AXRow", "description": null, "role_description": "outline row", "value": null, "position": "0.00;672.00", "size": "245;22", "children": [{"name": null, "role": "AXCell", "description": null, "role_description": "cell", "value": null, "position": "10.00;672.00", "size": "225;22", "children": [{"name": null, "role": "AXImage", "description": "Filter", "role_description": "image", "value": null, "position": "27.00;673.00", "size": "20;20", "children": []}, {"name": null, "role": "AXStaticText", "description": null, "role_description": "text", "value": "All", "position": "49.00;674.50", "size": "125;17", "children": []}, {"name": null, "role": "AXStaticText", "description": null, "role_description": "text", "value": "€103,00", "position": "173.99;674.50", "size": "51;17", "children": []}]}]}, {"name": null, "role": "AXRow", "description": null, "role_description": "outline row", "value": null, "position": "0.00;694.00", "size": "245;22", "children": [{"name": null, "role": "AXCell", "description": null, "role_description": "cell", "value": null, "position": "10.00;694.00", "size": "225;22", "children": [{"name": null, "role": "AXImage", "description": "Filter", "role_description": "image", "value": null, "position": "27.00;695.00", "size": "20;20", "children": []}, {"name": null, "role": "AXStaticText", "description": null, "role_description": "text", "value": "Recent", "position": "49.00;696.50", "size": "125;17", "children": []}, {"name": null, "role": "AXStaticText", "description": null, "role_description": "text", "value": "€103,00", "position": "173.99;696.50", "size": "51;17", "children": []}]}]}, {"name": null, "role": "AXRow", "description": null, "role_description": "outline row", "value": null, "position": "0.00;716.00", "size": "245;22", "children": [{"name": null, "role": "AXCell", "description": null, "role_description": "cell", "value": null, "position": "10.00;716.00", "size": "225;22", "children": [{"name": null, "role": "AXImage", "description": "Filter", "role_description": "image", "value": null, "position": "27.00;717.00", "size": "20;20", "children": []}, {"name": null, "role": "AXStaticText", "description": null, "role_description": "text", "value": "Recently Modified", "position": "49.00;718.50", "size": "125;17", "children": []}, {"name": null, "role": "AXStaticText", "description": null, "role_description": "text", "value": "€103,00", "position": "173.99;718.50", "size": "51;17", "children": []}]}]}, {"name": null, "role": "AXRow", "description": null, "role_description": "outline row", "value": null, "position": "0.00;738.00", "size": "245;22", "children": [{"name": null, "role": "AXCell", "description": null, "role_description": "cell", "value": null, "position": "10.00;738.00", "size": "225;22", "children": [{"name": null, "role": "AXImage", "description": "Filter", "role_description": "image", "value": null, "position": "27.00;739.00", "size": "20;20", "children": []}, {"name": null, "role": "AXStaticText", "description": null, "role_description": "text", "value": "Repeating", "position": "49.00;740.50", "size": "138;17", "children": []}, {"name": null, "role": "AXStaticText", "description": null, "role_description": "text", "value": "€2,00", "position": "187.16;740.50", "size": "38;17", "children": []}]}]}, {"name": null, "role": "AXRow", "description": null, "role_description": "outline row", "value": null, "position": "0.00;773.00", "size": "245;22", "children": [{"name": null, "role": "AXCell", "description": null, "role_description": "cell", "value": null, "position": "10.00;773.00", "size": "225;22", "children": [{"name": null, "role": "AXStaticText", "description": null, "role_description": "text", "value": "CLIENTS", "position": "14.00;773.00", "size": "229;22", "children": []}]}]}, {"name": null, "role": "AXRow", "description": null, "role_description": "outline row", "value": null, "position": "0.00;808.00", "size": "245;22", "children": [{"name": null, "role": "AXCell", "description": null, "role_description": "cell", "value": null, "position": "10.00;808.00", "size": "225;22", "children": [{"name": null, "role": "AXStaticText", "description": null, "role_description": "text", "value": "MERCHANTS", "position": "14.00;808.00", "size": "229;22", "children": []}]}]}, {"name": null, "role": "AXRow", "description": null, "role_description": "outline row", "value": null, "position": "0.00;830.00", "size": "245;22", "children": [{"name": null, "role": "AXCell", "description": null, "role_description": "cell", "value": null, "position": "10.00;830.00", "size": "225;22", "children": [{"name": null, "role": "AXImage", "description": "Merchant", "role_description": "image", "value": null, "position": "27.00;831.00", "size": "20;20", "children": []}, {"name": null, "role": "AXStaticText", "description": null, "role_description": "text", "value": "Shop 1", "position": "49.00;832.50", "size": "129;17", "children": []}, {"name": null, "role": "AXStaticText", "description": null, "role_description": "text", "value": "(€2,00)", "position": "178.00;832.50", "size": "47;17", "children": []}]}]}, {"name": null, "role": "AXRow", "description": null, "role_description": "outline row", "value": null, "position": "0.00;865.00", "size": "245;22", "children": [{"name": null, "role": "AXCell", "description": null, "role_description": "cell", "value": null, "position": "10.00;865.00", "size": "225;22", "children": [{"name": null, "role": "AXStaticText", "description": null, "role_description": "text", "value": "REPORTS", "position": "14.00;865.00", "size": "229;22", "children": []}]}]}, {"name": null, "role": "AXRow", "description": null, "role_description": "outline row", "value": null, "position": "0.00;887.00", "size": "245;22", "children": [{"name": null, "role": "AXCell", "description": null, "role_description": "cell", "value": null, "position": "10.00;887.00", "size": "225;22", "children": [{"name": null, "role": "AXImage", "description": "Report", "role_description": "image", "value": null, "position": "27.00;888.00", "size": "20;20", "children": []}, {"name": null, "role": "AXStaticText", "description": null, "role_description": "text", "value": "Balance Sheet", "position": "49.00;889.50", "size": "171;17", "children": []}, {"name": null, "role": "AXStaticText", "description": null, "role_description": "text", "value": "", "position": "220.00;889.50", "size": "5;17", "children": []}]}]}, {"name": null, "role": "AXRow", "description": null, "role_description": "outline row", "value": null, "position": "0.00;909.00", "size": "245;22", "children": [{"name": null, "role": "AXCell", "description": null, "role_description": "cell", "value": null, "position": "10.00;909.00", "size": "225;22", "children": [{"name": null, "role": "AXImage", "description": "Report", "role_description": "image", "value": null, "position": "27.00;910.00", "size": "20;20", "children": []}, {"name": null, "role": "AXStaticText", "description": null, "role_description": "text", "value": "Income", "position": "49.00;911.50", "size": "171;17", "children": []}, {"name": null, "role": "AXStaticText", "description": null, "role_description": "text", "value": "", "position": "220.00;911.50", "size": "5;17", "children": []}]}]}, {"name": null, "role": "AXRow", "description": null, "role_description": "outline row", "value": null, "position": "0.00;931.00", "size": "245;22", "children": [{"name": null, "role": "AXCell", "description": null, "role_description": "cell", "value": null, "position": "10.00;931.00", "size": "225;22", "children": [{"name": null, "role": "AXImage", "description": "Report", "role_description": "image", "value": null, "position": "27.00;932.00", "size": "20;20", "children": []}, {"name": null, "role": "AXStaticText", "description": null, "role_description": "text", "value": "Cash Flow", "position": "49.00;933.50", "size": "171;17", "children": []}, {"name": null, "role": "AXStaticText", "description": null, "role_description": "text", "value": "", "position": "220.00;933.50", "size": "5;17", "children": []}]}]}, {"name": null, "role": "AXRow", "description": null, "role_description": "outline row", "value": null, "position": "0.00;953.00", "size": "245;22", "children": [{"name": null, "role": "AXCell", "description": null, "role_description": "cell", "value": null, "position": "10.00;953.00", "size": "225;22", "children": [{"name": null, "role": "AXImage", "description": "Report", "role_description": "image", "value": null, "position": "27.00;954.00", "size": "20;20", "children": []}, {"name": null, "role": "AXStaticText", "description": null, "role_description": "text", "value": "Equity", "position": "49.00;955.50", "size": "171;17", "children": []}, {"name": null, "role": "AXStaticText", "description": null, "role_description": "text", "value": "", "position": "220.00;955.50", "size": "5;17", "children": []}]}]}, {"name": null, "role": "AXRow", "description": null, "role_description": "outline row", "value": null, "position": "0.00;975.00", "size": "245;22", "children": [{"name": null, "role": "AXCell", "description": null, "role_description": "cell", "value": null, "position": "10.00;975.00", "size": "225;22", "children": [{"name": null, "role": "AXImage", "description": "Report", "role_description": "image", "value": null, "position": "27.00;976.00", "size": "20;20", "children": []}, {"name": null, "role": "AXStaticText", "description": null, "role_description": "text", "value": "Trial Balance", "position": "49.00;977.50", "size": "171;17", "children": []}, {"name": null, "role": "AXStaticText", "description": null, "role_description": "text", "value": "", "position": "220.00;977.50", "size": "5;17", "children": []}]}]}, {"name": null, "role": "AXRow", "description": null, "role_description": "outline row", "value": null, "position": "0.00;1010.00", "size": "245;22", "children": [{"name": null, "role": "AXCell", "description": null, "role_description": "cell", "value": null, "position": "10.00;1010.00", "size": "225;22", "children": [{"name": null, "role": "AXStaticText", "description": null, "role_description": "text", "value": "MANAGE", "position": "14.00;1010.00", "size": "229;22", "children": []}]}]}, {"name": null, "role": "AXRow", "description": null, "role_description": "outline row", "value": null, "position": "0.00;1032.00", "size": "245;22", "children": [{"name": null, "role": "AXCell", "description": null, "role_description": "cell", "value": null, "position": "10.00;1032.00", "size": "225;22", "children": [{"name": null, "role": "AXImage", "description": "Autofill", "role_description": "image", "value": null, "position": "27.00;1033.00", "size": "20;20", "children": []}, {"name": null, "role": "AXStaticText", "description": null, "role_description": "text", "value": "Autofill", "position": "49.00;1034.50", "size": "153;17", "children": []}, {"name": null, "role": "AXStaticText", "description": null, "role_description": "text", "value": "Off", "position": "202.06;1034.50", "size": "23;17", "children": []}]}]}, {"name": null, "role": "AXRow", "description": null, "role_description": "outline row", "value": null, "position": "0.00;1054.00", "size": "245;22", "children": [{"name": null, "role": "AXCell", "description": null, "role_description": "cell", "value": null, "position": "10.00;1054.00", "size": "225;22", "children": [{"name": null, "role": "AXImage", "description": "Budget", "role_description": "image", "value": null, "position": "27.00;1055.00", "size": "20;20", "children": []}, {"name": null, "role": "AXStaticText", "description": null, "role_description": "text", "value": "Budget", "position": "49.00;1056.50", "size": "153;17", "children": []}, {"name": null, "role": "AXStaticText", "description": null, "role_description": "text", "value": "Off", "position": "202.06;1056.50", "size": "23;17", "children": []}]}]}, {"name": null, "role": "AXRow", "description": null, "role_description": "outline row", "value": null, "position": "0.00;1076.00", "size": "245;22", "children": [{"name": null, "role": "AXCell", "description": null, "role_description": "cell", "value": null, "position": "10.00;1076.00", "size": "225;22", "children": [{"name": null, "role": "AXImage", "description": "Fields", "role_description": "image", "value": null, "position": "27.00;1077.00", "size": "20;20", "children": []}, {"name": null, "role": "AXStaticText", "description": null, "role_description": "text", "value": "Fields", "position": "49.00;1078.50", "size": "158;17", "children": []}, {"name": null, "role": "AXStaticText", "description": null, "role_description": "text", "value": "18", "position": "206.77;1078.50", "size": "18;17", "children": []}]}]}, {"name": null, "role": "AXRow", "description": null, "role_description": "outline row", "value": null, "position": "0.00;1098.00", "size": "245;22", "children": [{"name": null, "role": "AXCell", "description": null, "role_description": "cell", "value": null, "position": "10.00;1098.00", "size": "225;22", "children": [{"name": null, "role": "AXImage", "description": "Repeats", "role_description": "image", "value": null, "position": "27.00;1099.00", "size": "20;20", "children": []}, {"name": null, "role": "AXStaticText", "description": null, "role_description": "text", "value": "Repeats", "position": "49.00;1100.50", "size": "164;17", "children": []}, {"name": null, "role": "AXStaticText", "description": null, "role_description": "text", "value": "2", "position": "212.76;1100.50", "size": "12;17", "children": []}]}]}, {"name": null, "role": "AXRow", "description": null, "role_description": "outline row", "value": null, "position": "0.00;1120.00", "size": "245;22", "children": [{"name": null, "role": "AXCell", "description": null, "role_description": "cell", "value": null, "position": "10.00;1120.00", "size": "225;22", "children": [{"name": null, "role": "AXImage", "description": "Units", "role_description": "image", "value": null, "position": "27.00;1121.00", "size": "20;20", "children": []}, {"name": null, "role": "AXStaticText", "description": null, "role_description": "text", "value": "Units", "position": "49.00;1122.50", "size": "152;17", "children": []}, {"name": null, "role": "AXStaticText", "description": null, "role_description": "text", "value": "161", "position": "201.23;1122.50", "size": "24;17", "children": []}]}]}, {"name": null, "role": "AXRow", "description": null, "role_description": "outline row", "value": null, "position": "0.00;1142.00", "size": "245;22", "children": [{"name": null, "role": "AXCell", "description": null, "role_description": "cell", "value": null, "position": "10.00;1142.00", "size": "225;22", "children": [{"name": null, "role": "AXImage", "description": "Values", "role_description": "image", "value": null, "position": "27.00;1143.00", "size": "20;20", "children": []}, {"name": null, "role": "AXStaticText", "description": null, "role_description": "text", "value": "Values", "position": "49.00;1144.50", "size": "163;17", "children": []}, {"name": null, "role": "AXStaticText", "description": null, "role_description": "text", "value": "9", "position": "212.36;1144.50", "size": "13;17", "children": []}]}]}, {"name": null, "role": "AXColumn", "description": null, "role_description": "column", "value": null, "position": "10.00;-341.00", "size": "225;1515", "children": []}]}, {"name": null, "role": "AXScrollBar", "description": null, "role_description": "scroll bar", "value": 0.4532871972318339, "position": "245.00;52.00", "size": "15;648", "children": [{"name": null, "role": "AXValueIndicator", "description": null, "role_description": "value indicator", "value": 0.4532871972318339, "position": "245.00;221.50", "size": "15;275", "children": []}, {"name": null, "role": "AXButton", "description": null, "role_description": "increment arrow button", "value": null, "position": "245.00;52.00", "size": "0;0", "children": []}, {"name": null, "role": "AXButton", "description": null, "role_description": "decrement arrow button", "value": null, "position": "245.00;52.00", "size": "0;0", "children": []}, {"name": null, "role": "AXButton", "description": null, "role_description": "increment page button", "value": null, "position": "245.00;497.00", "size": "15;203", "children": []}, {"name": null, "role": "AXButton", "description": null, "role_description": "decrement page button", "value": null, "position": "245.00;52.00", "size": "15;169", "children": []}]}]}, {"name": null, "role": "AXSplitter", "description": null, "role_description": "splitter", "value": 648.0, "position": "0.00;700.00", "size": "260;10", "children": []}, {"name": null, "role": "AXStaticText", "description": null, "role_description": "text", "value": "Summary", "position": "17.00;713.00", "size": "226;14", "children": []}, {"name": null, "role": "AXStaticText", "description": null, "role_description": "text", "value": "Assets", "position": "17.00;743.00", "size": "39;14", "children": []}, {"name": null, "role": "AXStaticText", "description": null, "role_description": "text", "value": "Liabilities", "position": "17.00;773.00", "size": "60;14", "children": []}, {"name": null, "role": "AXStaticText", "description": null, "role_description": "text", "value": "Equities", "position": "17.00;803.00", "size": "46;14", "children": []}, {"name": null, "role": "AXStaticText", "description": null, "role_description": "text", "value": "Net Income", "position": "29.00;833.00", "size": "65;14", "children": []}, {"name": null, "role": "AXStaticText", "description": null, "role_description": "text", "value": "Owner's Equity", "position": "29.00;818.00", "size": "100;14", "children": []}, {"name": null, "role": "AXStaticText", "description": null, "role_description": "text", "value": "Income", "position": "41.00;848.00", "size": "46;14", "children": []}, {"name": null, "role": "AXStaticText", "description": null, "role_description": "text", "value": "€0", "position": "131.00;848.00", "size": "112;14", "children": []}, {"name": null, "role": "AXStaticText", "description": null, "role_description": "text", "value": "Expenses", "position": "41.00;863.00", "size": "54;14", "children": []}, {"name": null, "role": "AXStaticText", "description": null, "role_description": "text", "value": "€99", "position": "131.00;863.00", "size": "112;14", "children": []}, {"name": null, "role": "AXStaticText", "description": null, "role_description": "text", "value": "€0", "position": "64.00;743.00", "size": "95;14", "children": []}, {"name": null, "role": "AXStaticText", "description": null, "role_description": "text", "value": "(€99)", "position": "153.00;803.00", "size": "90;14", "children": []}, {"name": null, "role": "AXStaticText", "description": null, "role_description": "text", "value": "€0", "position": "131.00;818.00", "size": "112;14", "children": []}, {"name": null, "role": "AXStaticText", "description": null, "role_description": "text", "value": "(€99)", "position": "131.00;833.00", "size": "112;14", "children": []}, {"name": null, "role": "AXStaticText", "description": null, "role_description": "text", "value": "Debit", "position": "120.00;728.00", "size": "39;14", "children": []}, {"name": null, "role": "AXStaticText", "description": null, "role_description": "text", "value": "Credit", "position": "204.00;728.00", "size": "39;14", "children": []}, {"name": null, "role": "AXStaticText", "description": null, "role_description": "text", "value": "Total", "position": "17.00;878.00", "size": "34;14", "children": []}, {"name": null, "role": "AXStaticText", "description": null, "role_description": "text", "value": "€0", "position": "153.00;878.00", "size": "90;14", "children": []}, {"name": null, "role": "AXStaticText", "description": null, "role_description": "text", "value": "€0", "position": "69.00;878.00", "size": "90;14", "children": []}, {"name": null, "role": "AXStaticText", "description": null, "role_description": "text", "value": "A/R", "position": "28.00;758.00", "size": "24;14", "children": []}, {"name": null, "role": "AXStaticText", "description": null, "role_description": "text", "value": "€0", "position": "64.00;758.00", "size": "95;14", "children": []}, {"name": null, "role": "AXStaticText", "description": null, "role_description": "text", "value": "A/P", "position": "28.00;788.00", "size": "24;14", "children": []}, {"name": null, "role": "AXStaticText", "description": null, "role_description": "text", "value": "(€2)", "position": "153.00;788.00", "size": "90;14", "children": []}, {"name": null, "role": "AXStaticText", "description": null, "role_description": "text", "value": "€99", "position": "153.00;773.00", "size": "90;14", "children": []}]}, {"name": null, "role": "AXSplitter", "description": null, "role_description": "splitter", "value": 260.0, "position": "260.00;52.00", "size": "1;845", "children": []}, {"name": null, "role": "AXScrollArea", "description": null, "role_description": "scroll area", "value": null, "position": "261.00;52.00", "size": "1118;845", "children": [{"name": null, "role": "AXTable", "description": null, "role_description": "table", "value": null, "position": "262.00;81.00", "size": "1608;800", "children": [{"name": null, "role": "AXRow", "description": null, "role_description": "table row", "value": null, "position": "262.00;81.00", "size": "1608;19", "children": [{"name": null, "role": "AXCell", "description": null, "role_description": "cell", "value": null, "position": "268.00;82.00", "size": "120;17", "children": [{"name": "", "role": "AXCheckBox", "description": null, "role_description": "checkbox", "value": 0, "position": "319.50;82.00", "size": "17;17", "children": []}]}, {"name": null, "role": "AXCell", "description": null, "role_description": "cell", "value": null, "position": "391.00;82.00", "size": "120;17", "children": [{"name": null, "role": "AXStaticText", "description": null, "role_description": "text", "value": "16.08.24", "position": "391.00;82.00", "size": "120;17", "children": []}]}, {"name": null, "role": "AXCell", "description": null, "role_description": "cell", "value": null, "position": "514.00;82.00", "size": "120;17", "children": [{"name": null, "role": "AXStaticText", "description": null, "role_description": "text", "value": "4", "position": "514.00;82.00", "size": "120;17", "children": []}]}, {"name": null, "role": "AXCell", "description": null, "role_description": "cell", "value": null, "position": "637.00;82.00", "size": "120;17", "children": [{"name": null, "role": "AXStaticText", "description": null, "role_description": "text", "value": "me", "position": "637.00;82.00", "size": "120;17", "children": []}]}, {"name": null, "role": "AXCell", "description": null, "role_description": "cell", "value": null, "position": "760.00;82.00", "size": "120;17", "children": [{"name": null, "role": "AXStaticText", "description": null, "role_description": "text", "value": "trip to Ukraine", "position": "760.00;82.00", "size": "120;17", "children": []}]}, {"name": null, "role": "AXCell", "description": null, "role_description": "cell", "value": null, "position": "883.00;82.00", "size": "120;17", "children": [{"name": null, "role": "AXStaticText", "description": null, "role_description": "text", "value": "Travel", "position": "883.00;82.00", "size": "120;17", "children": []}]}, {"name": null, "role": "AXCell", "description": null, "role_description": "cell", "value": null, "position": "1006.00;82.00", "size": "120;17", "children": [{"name": null, "role": "AXStaticText", "description": null, "role_description": "text", "value": "Credit Card", "position": "1006.00;82.00", "size": "120;17", "children": []}]}, {"name": null, "role": "AXCell", "description": null, "role_description": "cell", "value": null, "position": "1129.00;82.00", "size": "120;17", "children": []}, {"name": null, "role": "AXCell", "description": null, "role_description": "cell", "value": null, "position": "1252.00;82.00", "size": "120;17", "children": [{"name": null, "role": "AXStaticText", "description": null, "role_description": "text", "value": "€100,00", "position": "1252.00;82.00", "size": "120;17", "children": []}]}, {"name": null, "role": "AXCell", "description": null, "role_description": "cell", "value": null, "position": "1375.00;82.00", "size": "120;17", "children": [{"name": null, "role": "AXStaticText", "description": null, "role_description": "text", "value": "", "position": "1375.00;82.00", "size": "120;17", "children": []}]}, {"name": null, "role": "AXCell", "description": null, "role_description": "cell", "value": null, "position": "1498.00;82.00", "size": "120;17", "children": [{"name": null, "role": "AXStaticText", "description": null, "role_description": "text", "value": "€100,00", "position": "1498.00;82.00", "size": "120;17", "children": []}]}, {"name": null, "role": "AXCell", "description": null, "role_description": "cell", "value": null, "position": "1621.00;82.00", "size": "120;17", "children": []}, {"name": null, "role": "AXCell", "description": null, "role_description": "cell", "value": null, "position": "1744.00;82.00", "size": "120;17", "children": [{"name": null, "role": "AXStaticText", "description": null, "role_description": "text", "value": "", "position": "1744.00;82.00", "size": "120;17", "children": []}]}]}, {"name": null, "role": "AXColumn", "description": null, "role_description": "column", "value": null, "position": "262.00;81.00", "size": "128;800", "children": []}, {"name": null, "role": "AXColumn", "description": null, "role_description": "column", "value": null, "position": "390.00;81.00", "size": "123;800", "children": []}, {"name": null, "role": "AXColumn", "description": null, "role_description": "column", "value": null, "position": "513.00;81.00", "size": "123;800", "children": []}, {"name": null, "role": "AXColumn", "description": null, "role_description": "column", "value": null, "position": "636.00;81.00", "size": "123;800", "children": []}, {"name": null, "role": "AXColumn", "description": null, "role_description": "column", "value": null, "position": "759.00;81.00", "size": "123;800", "children": []}, {"name": null, "role": "AXColumn", "description": null, "role_description": "column", "value": null, "position": "882.00;81.00", "size": "123;800", "children": []}, {"name": null, "role": "AXColumn", "description": null, "role_description": "column", "value": null, "position": "1005.00;81.00", "size": "123;800", "children": []}, {"name": null, "role": "AXColumn", "description": null, "role_description": "column", "value": null, "position": "1128.00;81.00", "size": "123;800", "children": []}, {"name": null, "role": "AXColumn", "description": null, "role_description": "column", "value": null, "position": "1251.00;81.00", "size": "123;800", "children": []}, {"name": null, "role": "AXColumn", "description": null, "role_description": "column", "value": null, "position": "1374.00;81.00", "size": "123;800", "children": []}, {"name": null, "role": "AXColumn", "description": null, "role_description": "column", "value": null, "position": "1497.00;81.00", "size": "123;800", "children": []}, {"name": null, "role": "AXColumn", "description": null, "role_description": "column", "value": null, "position": "1620.00;81.00", "size": "123;800", "children": []}, {"name": null, "role": "AXColumn", "description": null, "role_description": "column", "value": null, "position": "1743.00;81.00", "size": "127;800", "children": []}, {"name": null, "role": "AXGroup", "description": null, "role_description": "group", "value": null, "position": "262.00;53.00", "size": "1608;28", "children": [{"name": "Cleared", "role": "AXButton", "description": null, "role_description": "sort button", "value": null, "position": "262.00;53.00", "size": "128;28", "children": []}, {"name": "Date", "role": "AXButton", "description": null, "role_description": "sort button", "value": null, "position": "390.00;53.00", "size": "123;28", "children": []}, {"name": "Identifier", "role": "AXButton", "description": null, "role_description": "sort button", "value": null, "position": "513.00;53.00", "size": "123;28", "children": []}, {"name": "Payee", "role": "AXButton", "description": null, "role_description": "sort button", "value": null, "position": "636.00;53.00", "size": "123;28", "children": []}, {"name": "Description", "role": "AXButton", "description": null, "role_description": "sort button", "value": null, "position": "759.00;53.00", "size": "123;28", "children": []}, {"name": "Account_1", "role": "AXButton", "description": null, "role_description": "sort button", "value": null, "position": "882.00;53.00", "size": "123;28", "children": []}, {"name": "Account_2", "role": "AXButton", "description": null, "role_description": "sort button", "value": null, "position": "1005.00;53.00", "size": "123;28", "children": []}, {"name": "Repeat", "role": "AXButton", "description": null, "role_description": "sort button", "value": null, "position": "1128.00;53.00", "size": "123;28", "children": []}, {"name": "Expense_(Debit)", "role": "AXButton", "description": null, "role_description": "sort button", "value": null, "position": "1251.00;53.00", "size": "123;28", "children": []}, {"name": "Rebate_(Credit)", "role": "AXButton", "description": null, "role_description": "sort button", "value": null, "position": "1374.00;53.00", "size": "123;28", "children": []}, {"name": "Balance", "role": "AXButton", "description": null, "role_description": "sort button", "value": null, "position": "1497.00;53.00", "size": "123;28", "children": []}, {"name": "Field", "role": "AXButton", "description": null, "role_description": "sort button", "value": null, "position": "1620.00;53.00", "size": "123;28", "children": []}, {"name": "Notes", "role": "AXButton", "description": null, "role_description": "sort button", "value": null, "position": "1743.00;53.00", "size": "127;28", "children": []}]}]}, {"name": null, "role": "AXScrollBar", "description": null, "role_description": "scroll bar", "value": 0.0, "position": "262.00;881.00", "size": "1116;15", "children": [{"name": null, "role": "AXValueIndicator", "description": null, "role_description": "value indicator", "value": 0.0, "position": "264.00;881.00", "size": "772;15", "children": []}, {"name": null, "role": "AXButton", "description": null, "role_description": "increment arrow button", "value": null, "position": "262.00;881.00", "size": "0;0", "children": []}, {"name": null, "role": "AXButton", "description": null, "role_description": "decrement arrow button", "value": null, "position": "262.00;881.00", "size": "0;0", "children": []}, {"name": null, "role": "AXButton", "description": null, "role_description": "increment page button", "value": null, "position": "1036.00;881.00", "size": "342;15", "children": []}, {"name": null, "role": "AXButton", "description": null, "role_description": "decrement page button", "value": null, "position": "262.00;881.00", "size": "2;15", "children": []}]}]}]}, {"name": null, "role": "AXStaticText", "description": null, "role_description": "text", "value": "€100,00", "position": "1171.00;907.00", "size": "200;17", "children": []}, {"name": null, "role": "AXStaticText", "description": null, "role_description": "text", "value": "1 transaction", "position": "720.00;907.00", "size": "200;17", "children": []}, {"name": null, "role": "AXGroup", "description": null, "role_description": "group", "value": null, "position": "269.00;902.50", "size": "57;23", "children": [{"name": null, "role": "AXButton", "description": "add", "role_description": "button", "value": null, "position": "269.00;902.50", "size": "29;23", "children": []}, {"name": null, "role": "AXButton", "description": "remove", "role_description": "button", "value": null, "position": "298.00;902.50", "size": "28;23", "children": []}]}, {"name": null, "role": "AXPopUpButton", "description": null, "role_description": "pop up button", "value": "All", "position": "334.00;901.00", "size": "170;26", "children": []}, {"name": null, "role": "AXToolbar", "description": null, "role_description": "toolbar", "value": null, "position": "0.00;0.00", "size": "1379;52", "children": [{"name": "New_Account", "role": "AXButton", "description": null, "role_description": "button", "value": null, "position": "247.00;0.00", "size": "84;52", "children": []}, {"name": "New_Account_Group", "role": "AXButton", "description": null, "role_description": "button", "value": null, "position": "331.00;0.00", "size": "119;52", "children": []}, {"name": "New_Transaction", "role": "AXButton", "description": null, "role_description": "button", "value": null, "position": "450.00;0.00", "size": "102;52", "children": []}, {"name": "Add_Transactions", "role": "AXButton", "description": null, "role_description": "button", "value": null, "position": "552.00;0.00", "size": "106;52", "children": []}, {"name": "Edit_Transactions", "role": "AXButton", "description": null, "role_description": "button", "value": null, "position": "657.50;0.00", "size": "105;52", "children": []}, {"name": "New_Filter", "role": "AXButton", "description": null, "role_description": "button", "value": null, "position": "771.50;0.00", "size": "67;52", "children": []}, {"name": "New_Client", "role": "AXButton", "description": null, "role_description": "button", "value": null, "position": "838.50;0.00", "size": "71;52", "children": []}, {"name": "Start_Timer", "role": "AXButton", "description": null, "role_description": "button", "value": null, "position": "909.50;0.00", "size": "73;52", "children": []}, {"name": "New_Merchant", "role": "AXButton", "description": null, "role_description": "button", "value": null, "position": "982.50;0.00", "size": "90;52", "children": []}, {"name": "New_Report", "role": "AXButton", "description": null, "role_description": "button", "value": null, "position": "1072.50;0.00", "size": "76;52", "children": []}, {"name": null, "role": "AXGroup", "description": null, "role_description": "group", "value": null, "position": "1157.50;0.00", "size": "128;52", "children": [{"name": null, "role": "AXTextField", "description": null, "role_description": "search text field", "value": "", "position": "1160.50;9.00", "size": "122;25", "children": [{"name": "", "role": "AXButton", "description": "search", "role_description": "button", "value": null, "position": "1162.50;10.00", "size": "25;22", "children": []}]}, {"name": null, "role": "AXStaticText", "description": null, "role_description": "text", "value": "Search", "position": "1199.50;35.00", "size": "44;14", "children": []}]}, {"name": null, "role": "AXPopUpButton", "description": "more toolbar items", "role_description": "pop up button", "value": null, "position": "1344.00;14.00", "size": "26;14", "children": []}]}, {"name": null, "role": "AXButton", "description": null, "role_description": "close button", "value": null, "position": "19.00;18.00", "size": "14;16", "children": []}, {"name": null, "role": "AXButton", "description": null, "role_description": "zoom button", "value": null, "position": "59.00;18.00", "size": "14;16", "children": [{"name": null, "role": "AXGroup", "description": null, "role_description": "group", "value": null, "position": "59.00;18.00", "size": "14;16", "children": [{"name": null, "role": "AXGroup", "description": null, "role_description": "group", "value": null, "position": "59.00;18.00", "size": "14;16", "children": []}]}]}, {"name": null, "role": "AXButton", "description": null, "role_description": "minimize button", "value": null, "position": "39.00;18.00", "size": "14;16", "children": []}, {"name": null, "role": "AXStaticText", "description": null, "role_description": "text", "value": "[name]", "position": "87.00;0.00", "size": "160;52", "children": []}, {"name": null, "role": "AXSheet", "description": null, "role_description": "sheet", "value": null, "position": "390.00;181.00", "size": "600;566", "children": [{"name": null, "role": "AXScrollArea", "description": null, "role_description": "scroll area", "value": null, "position": "390.00;181.00", "size": "600;505", "children": [{"name": "", "role": "AXCheckBox", "description": null, "role_description": "checkbox", "value": 0, "position": "515.00;201.00", "size": "455;18", "children": []}, {"name": null, "role": "AXStaticText", "description": null, "role_description": "text", "value": "Cleared:", "position": "410.00;203.00", "size": "100;20", "children": []}, {"name": null, "role": "AXDateTimeArea", "description": null, "role_description": "date time area", "value": "2024-08-16 15:19:24 +0000", "position": "515.00;229.00", "size": "96;28", "children": [{"name": null, "role": "AXIncrementor", "description": null, "role_description": "stepper", "value": 0.5, "position": "592.50;233.00", "size": "19;24", "children": [{"name": null, "role": "AXButton", "description": null, "role_description": "increment arrow button", "value": null, "position": "592.50;233.00", "size": "19;12", "children": []}, {"name": null, "role": "AXButton", "description": null, "role_description": "decrement arrow button", "value": null, "position": "592.50;245.00", "size": "19;12", "children": []}]}]}, {"name": null, "role": "AXDisclosureTriangle", "description": null, "role_description": "disclosure triangle", "value": 0, "position": "616.50;238.50", "size": "13;13", "children": []}, {"name": null, "role": "AXStaticText", "description": null, "role_description": "text", "value": "Date:", "position": "410.00;239.00", "size": "100;20", "children": []}, {"name": null, "role": "AXStaticText", "description": null, "role_description": "text", "value": "5", "position": "515.00;267.00", "size": "455;20", "children": []}, {"name": null, "role": "AXStaticText", "description": null, "role_description": "text", "value": "Identifier:", "position": "410.00;267.00", "size": "100;20", "children": []}, {"name": null, "role": "AXTextField", "description": null, "role_description": "text field", "value": "", "position": "515.00;297.00", "size": "455;20", "children": []}, {"name": null, "role": "AXStaticText", "description": null, "role_description": "text", "value": "Payee:", "position": "410.00;300.00", "size": "100;20", "children": []}, {"name": null, "role": "AXTextField", "description": null, "role_description": "text field", "value": "", "position": "515.00;327.00", "size": "455;20", "children": []}, {"name": null, "role": "AXStaticText", "description": null, "role_description": "text", "value": "Description:", "position": "410.00;330.00", "size": "100;20", "children": []}, {"name": null, "role": "AXPopUpButton", "description": null, "role_description": "pop up button", "value": "Travel", "position": "512.00;357.00", "size": "461;25", "children": []}, {"name": null, "role": "AXStaticText", "description": null, "role_description": "text", "value": "Account 1:", "position": "410.00;361.00", "size": "100;20", "children": []}, {"name": null, "role": "AXPopUpButton", "description": null, "role_description": "pop up button", "value": "Credit Card", "position": "512.00;392.00", "size": "461;25", "children": []}, {"name": null, "role": "AXStaticText", "description": null, "role_description": "text", "value": "Account 2:", "position": "410.00;396.00", "size": "100;20", "children": []}, {"name": "", "role": "AXCheckBox", "description": null, "role_description": "checkbox", "value": 0, "position": "515.00;430.00", "size": "22;18", "children": []}, {"name": null, "role": "AXTextField", "description": null, "role_description": "text field", "value": "", "position": "539.00;428.00", "size": "31;22", "children": []}, {"name": null, "role": "AXPopUpButton", "description": null, "role_description": "pop up button", "value": "days", "position": "576.00;427.00", "size": "80;26", "children": []}, {"name": null, "role": "AXPopUpButton", "description": null, "role_description": "pop up button", "value": "Never", "position": "697.00;427.00", "size": "71;26", "children": []}, {"name": null, "role": "AXStaticText", "description": null, "role_description": "text", "value": "Ends", "position": "658.00;431.00", "size": "35;17", "children": []}, {"name": null, "role": "AXDateTimeArea", "description": null, "role_description": "date time area", "value": "2024-08-16 15:25:36 +0000", "position": "773.00;424.00", "size": "96;27", "children": [{"name": null, "role": "AXIncrementor", "description": null, "role_description": "stepper", "value": 0.5, "position": "850.00;427.00", "size": "19;24", "children": [{"name": null, "role": "AXButton", "description": null, "role_description": "increment arrow button", "value": null, "position": "850.00;427.00", "size": "19;12", "children": []}, {"name": null, "role": "AXButton", "description": null, "role_description": "decrement arrow button", "value": null, "position": "850.00;439.00", "size": "19;12", "children": []}]}]}, {"name": null, "role": "AXStaticText", "description": null, "role_description": "text", "value": "Repeat:", "position": "410.00;433.00", "size": "100;20", "children": []}, {"name": null, "role": "AXTextField", "description": null, "role_description": "text field", "value": "", "position": "515.00;478.00", "size": "100;22", "children": []}, {"name": null, "role": "AXTextField", "description": null, "role_description": "text field", "value": "", "position": "623.00;478.00", "size": "100;22", "children": []}, {"name": null, "role": "AXPopUpButton", "description": null, "role_description": "pop up button", "value": "Europe (Euro / EUR)", "position": "729.00;477.00", "size": "244;26", "children": []}, {"name": null, "role": "AXStaticText", "description": null, "role_description": "text", "value": "Debit (Expense)", "position": "510.00;461.00", "size": "110;14", "children": []}, {"name": null, "role": "AXStaticText", "description": null, "role_description": "text", "value": "Credit (Rebate)", "position": "618.00;461.00", "size": "110;14", "children": []}, {"name": null, "role": "AXStaticText", "description": null, "role_description": "text", "value": "Total:", "position": "410.00;483.00", "size": "100;20", "children": []}, {"name": null, "role": "AXTextField", "description": null, "role_description": "text field", "value": "", "position": "515.00;513.00", "size": "455;20", "children": []}, {"name": null, "role": "AXStaticText", "description": null, "role_description": "text", "value": "Notes:", "position": "410.00;516.00", "size": "100;20", "children": []}, {"name": null, "role": "AXScrollArea", "description": null, "role_description": "scroll area", "value": null, "position": "410.00;568.00", "size": "560;86", "children": [{"name": null, "role": "AXList", "description": null, "role_description": "grid", "value": null, "position": "411.00;569.00", "size": "558;84", "children": []}]}, {"name": "", "role": "AXMenuButton", "description": null, "role_description": "menu button", "value": null, "position": "410.00;661.00", "size": "31;25", "children": []}, {"name": "", "role": "AXButton", "description": "remove", "role_description": "button", "value": null, "position": "449.00;661.00", "size": "25;25", "children": []}, {"name": null, "role": "AXStaticText", "description": null, "role_description": "text", "value": "Attachments:", "position": "408.00;549.00", "size": "79;14", "children": []}]}, {"name": "Save", "role": "AXButton", "description": null, "role_description": "button", "value": null, "position": "894.00;702.00", "size": "82;32", "children": []}, {"name": "Cancel", "role": "AXButton", "description": null, "role_description": "button", "value": null, "position": "812.00;702.00", "size": "82;32", "children": []}, {"name": "Split_Transaction", "role": "AXButton", "description": null, "role_description": "button", "value": null, "position": "404.00;702.00", "size": "162;32", "children": []}]}]}